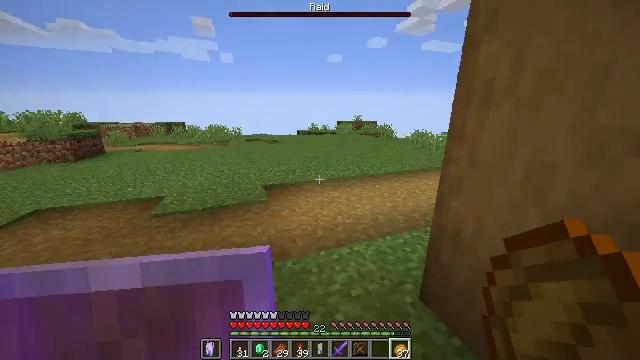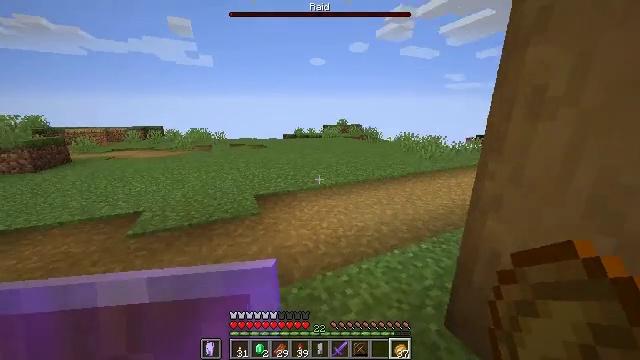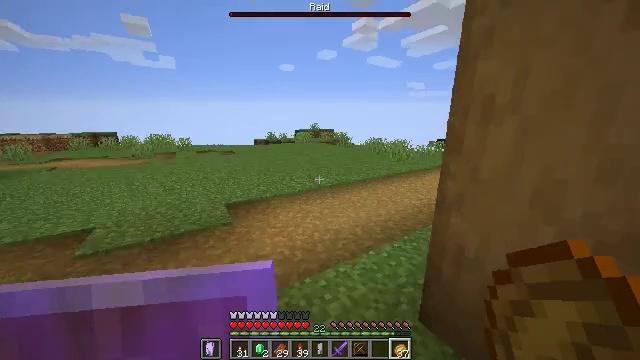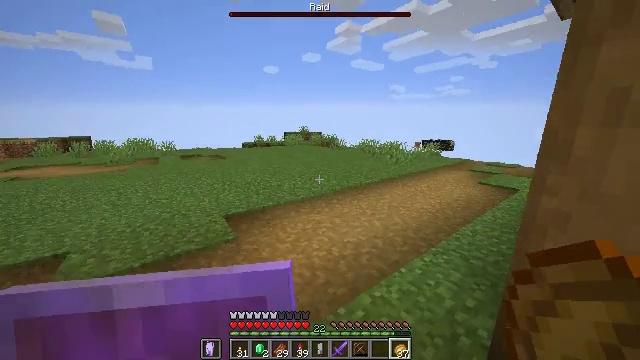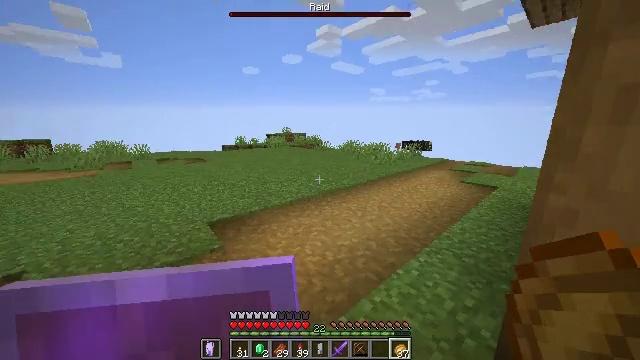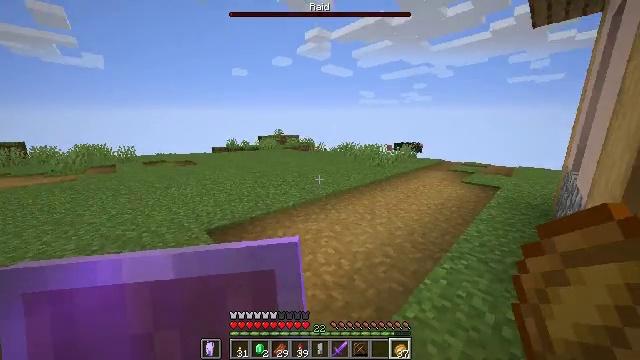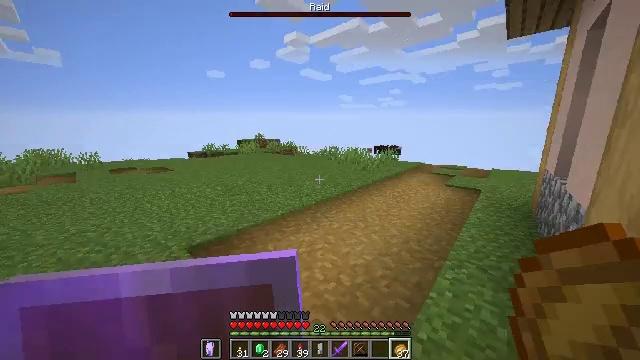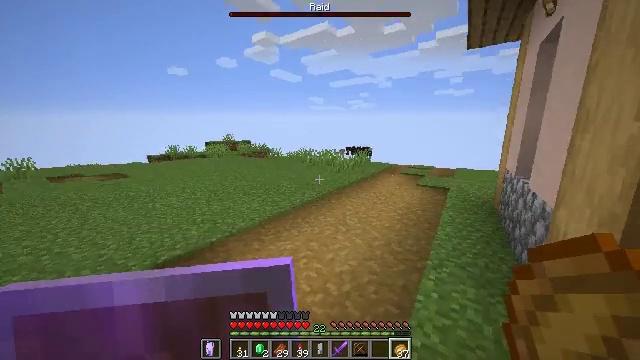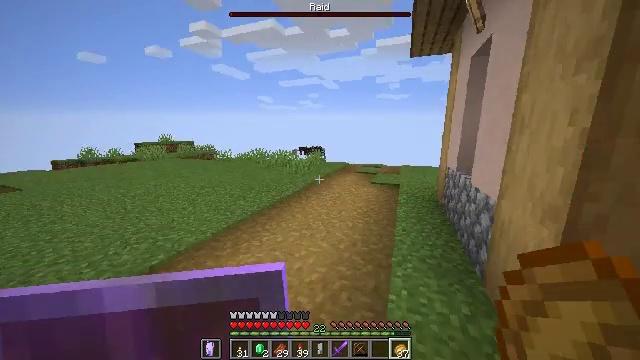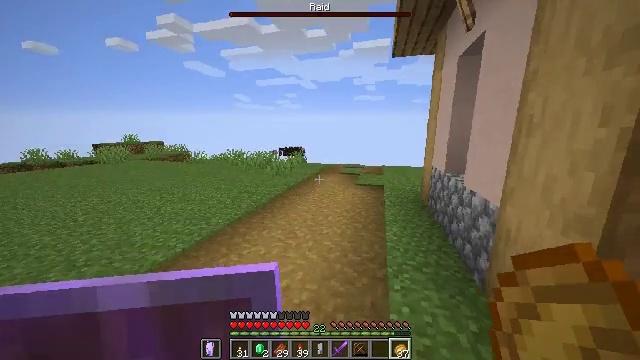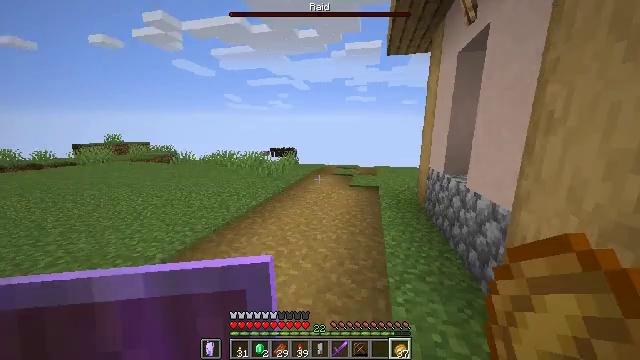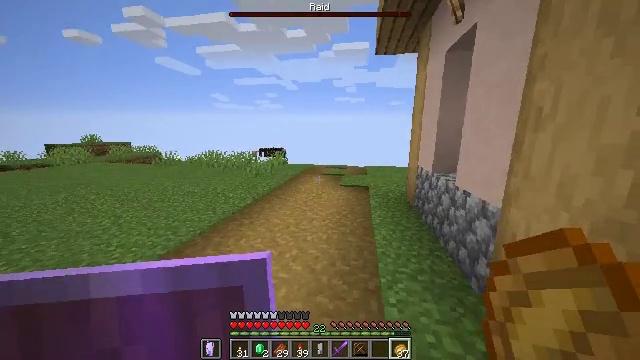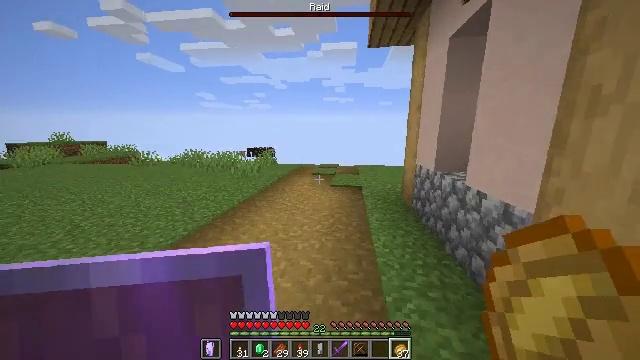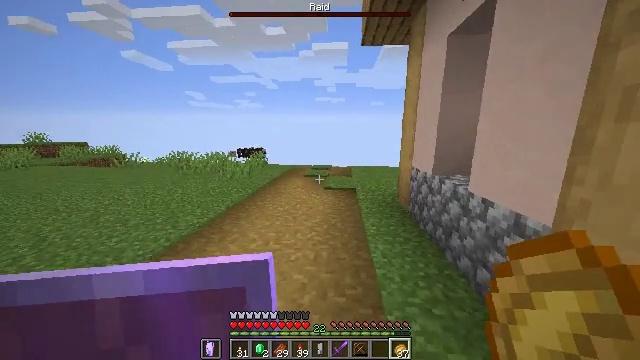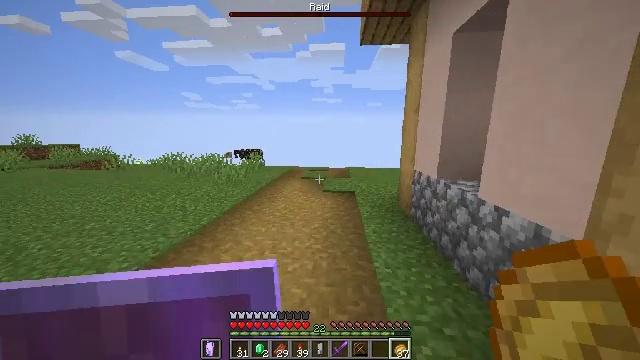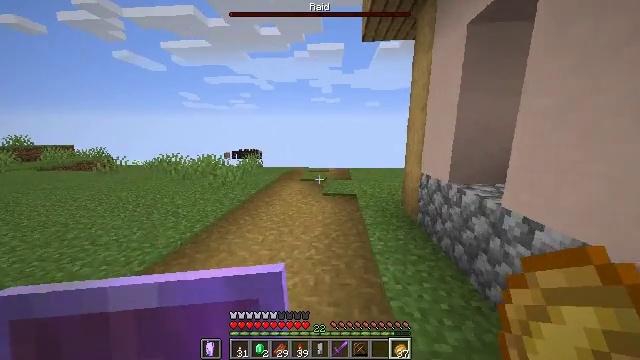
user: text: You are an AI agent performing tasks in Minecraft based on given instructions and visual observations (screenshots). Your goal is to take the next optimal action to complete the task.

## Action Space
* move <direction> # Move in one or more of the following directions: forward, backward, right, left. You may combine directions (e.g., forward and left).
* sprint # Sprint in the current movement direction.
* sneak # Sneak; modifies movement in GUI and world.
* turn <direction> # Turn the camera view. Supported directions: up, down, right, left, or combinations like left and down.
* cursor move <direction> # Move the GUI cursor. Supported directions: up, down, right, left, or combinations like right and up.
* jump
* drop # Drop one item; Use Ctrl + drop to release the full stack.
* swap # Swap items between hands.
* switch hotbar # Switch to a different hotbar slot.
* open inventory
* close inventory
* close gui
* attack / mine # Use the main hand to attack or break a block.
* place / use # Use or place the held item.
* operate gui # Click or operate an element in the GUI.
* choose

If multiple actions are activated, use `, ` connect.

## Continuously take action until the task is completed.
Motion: motion action
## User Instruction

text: Combat the sheep.
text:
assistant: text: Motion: move forward and move left, turn right
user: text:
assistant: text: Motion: move forward and move left, turn right and up
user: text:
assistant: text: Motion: move forward and move left, turn right
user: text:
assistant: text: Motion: move forward and move left, turn right
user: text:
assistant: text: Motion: move forward and move left, turn right
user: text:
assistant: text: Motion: move forward and move left, turn right and up
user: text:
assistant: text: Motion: move forward and move left, turn right
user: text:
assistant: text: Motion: move forward, turn right
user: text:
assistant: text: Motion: move forward, turn right
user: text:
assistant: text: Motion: move forward, turn right
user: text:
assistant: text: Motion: move forward, turn right
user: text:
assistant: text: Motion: move forward, turn right
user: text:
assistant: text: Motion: move forward, turn right
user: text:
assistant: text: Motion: move forward
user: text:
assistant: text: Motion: move forward
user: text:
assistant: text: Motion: move forward
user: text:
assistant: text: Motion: move forward
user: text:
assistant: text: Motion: move forward
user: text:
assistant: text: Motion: move forward
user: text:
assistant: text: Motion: move forward
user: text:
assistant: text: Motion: move forward
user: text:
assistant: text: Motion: move forward
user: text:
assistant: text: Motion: move forward
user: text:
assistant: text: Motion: move forward
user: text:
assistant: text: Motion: move forward
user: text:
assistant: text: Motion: move forward
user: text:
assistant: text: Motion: move forward
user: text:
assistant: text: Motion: move forward
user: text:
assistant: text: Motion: move forward
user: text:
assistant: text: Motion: move forward